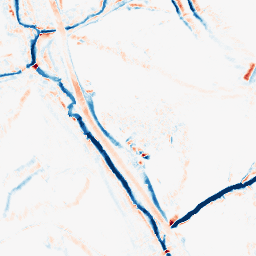
Category: morphological
Decomposition family: morphological_diamond
Decomposition parameters: operation: average
radius: 5
Upsampling method: bspline
Upsampling parameters: scale: 2
Upsampling scale: 2